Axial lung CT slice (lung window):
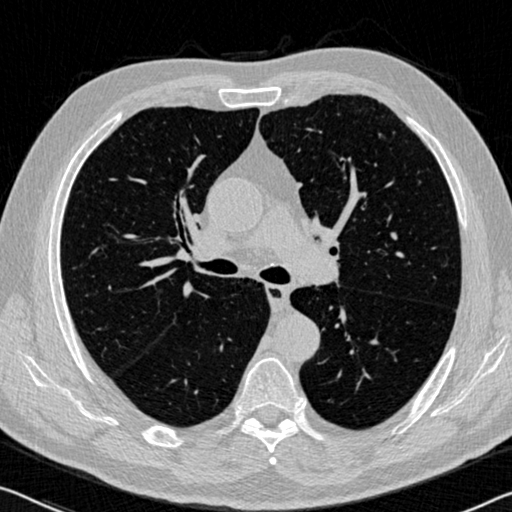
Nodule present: no